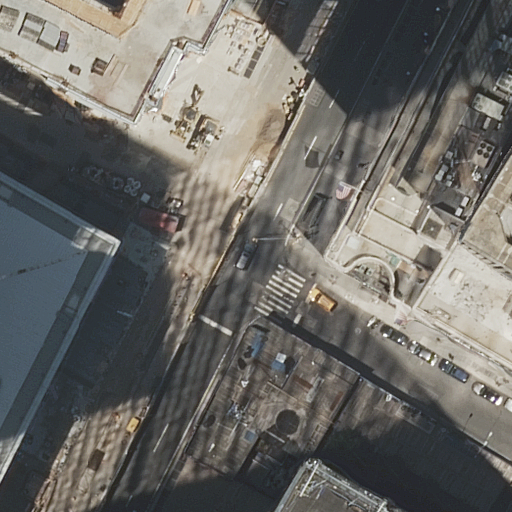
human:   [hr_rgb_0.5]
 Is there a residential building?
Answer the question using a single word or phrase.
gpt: yes

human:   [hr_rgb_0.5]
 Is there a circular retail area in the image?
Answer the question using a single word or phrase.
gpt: no

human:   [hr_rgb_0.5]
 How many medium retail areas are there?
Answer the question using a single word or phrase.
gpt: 0

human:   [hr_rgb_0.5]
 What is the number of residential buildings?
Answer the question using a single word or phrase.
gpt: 4

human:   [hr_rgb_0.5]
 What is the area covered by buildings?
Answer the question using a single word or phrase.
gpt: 6023m2

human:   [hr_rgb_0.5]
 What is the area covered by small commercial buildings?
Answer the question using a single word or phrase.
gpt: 0m2

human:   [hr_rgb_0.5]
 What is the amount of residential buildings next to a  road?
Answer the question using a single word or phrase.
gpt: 4

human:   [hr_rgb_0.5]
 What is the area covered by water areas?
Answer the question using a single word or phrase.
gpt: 0m2

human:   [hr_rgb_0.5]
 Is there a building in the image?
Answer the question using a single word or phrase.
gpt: yes

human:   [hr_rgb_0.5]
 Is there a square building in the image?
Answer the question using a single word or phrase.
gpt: no

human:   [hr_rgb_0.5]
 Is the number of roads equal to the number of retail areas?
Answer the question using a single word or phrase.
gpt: no

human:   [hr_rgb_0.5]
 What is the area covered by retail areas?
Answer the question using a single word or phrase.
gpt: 0m2

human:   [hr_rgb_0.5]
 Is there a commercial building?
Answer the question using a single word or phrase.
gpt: no

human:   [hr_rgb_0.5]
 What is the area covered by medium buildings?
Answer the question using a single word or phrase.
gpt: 609m2

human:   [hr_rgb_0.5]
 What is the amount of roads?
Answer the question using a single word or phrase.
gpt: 4

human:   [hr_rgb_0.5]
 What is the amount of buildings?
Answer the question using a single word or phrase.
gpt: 5

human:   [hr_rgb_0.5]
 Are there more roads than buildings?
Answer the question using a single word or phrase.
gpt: no

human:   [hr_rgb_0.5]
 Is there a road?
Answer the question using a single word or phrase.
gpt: yes

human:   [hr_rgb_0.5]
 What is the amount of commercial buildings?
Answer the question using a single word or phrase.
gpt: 0

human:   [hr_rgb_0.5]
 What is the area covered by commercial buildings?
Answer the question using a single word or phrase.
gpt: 0m2

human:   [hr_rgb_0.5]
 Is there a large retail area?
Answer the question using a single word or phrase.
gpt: no

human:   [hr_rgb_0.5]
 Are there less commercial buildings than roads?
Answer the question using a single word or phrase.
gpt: yes

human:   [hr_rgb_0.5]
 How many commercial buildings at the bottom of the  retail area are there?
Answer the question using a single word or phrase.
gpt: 0

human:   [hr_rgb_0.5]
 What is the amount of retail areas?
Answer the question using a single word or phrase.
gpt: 1

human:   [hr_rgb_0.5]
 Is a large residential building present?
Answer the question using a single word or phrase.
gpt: yes

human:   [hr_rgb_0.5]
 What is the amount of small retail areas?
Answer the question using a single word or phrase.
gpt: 1

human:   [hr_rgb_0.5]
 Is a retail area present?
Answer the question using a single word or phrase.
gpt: yes

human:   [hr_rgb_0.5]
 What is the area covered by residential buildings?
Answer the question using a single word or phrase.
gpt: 5926m2

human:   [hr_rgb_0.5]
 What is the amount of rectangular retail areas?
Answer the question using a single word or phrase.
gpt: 1

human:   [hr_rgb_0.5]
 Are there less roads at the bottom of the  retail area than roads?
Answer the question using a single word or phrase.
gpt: yes

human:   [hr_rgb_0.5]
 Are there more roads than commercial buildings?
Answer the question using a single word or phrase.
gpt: yes

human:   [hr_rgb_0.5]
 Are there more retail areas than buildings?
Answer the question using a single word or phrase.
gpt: no

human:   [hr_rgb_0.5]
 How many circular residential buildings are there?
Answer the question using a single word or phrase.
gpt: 0

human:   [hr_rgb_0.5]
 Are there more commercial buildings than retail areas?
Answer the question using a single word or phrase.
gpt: no

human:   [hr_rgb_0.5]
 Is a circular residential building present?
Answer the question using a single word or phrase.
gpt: no

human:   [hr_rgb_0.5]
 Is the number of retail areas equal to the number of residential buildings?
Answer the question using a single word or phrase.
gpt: no

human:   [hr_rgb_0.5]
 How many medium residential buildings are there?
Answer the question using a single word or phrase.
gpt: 2

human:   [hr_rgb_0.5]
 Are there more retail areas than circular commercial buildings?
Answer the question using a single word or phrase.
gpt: yes

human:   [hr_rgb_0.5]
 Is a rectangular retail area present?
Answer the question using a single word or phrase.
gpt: yes

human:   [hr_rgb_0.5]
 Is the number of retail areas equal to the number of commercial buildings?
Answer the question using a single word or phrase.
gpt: no

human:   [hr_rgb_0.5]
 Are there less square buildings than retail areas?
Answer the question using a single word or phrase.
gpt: yes

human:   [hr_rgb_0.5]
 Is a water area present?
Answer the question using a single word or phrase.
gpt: no

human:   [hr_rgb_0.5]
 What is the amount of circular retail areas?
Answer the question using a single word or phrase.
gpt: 0

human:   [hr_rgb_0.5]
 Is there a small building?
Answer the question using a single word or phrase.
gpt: yes

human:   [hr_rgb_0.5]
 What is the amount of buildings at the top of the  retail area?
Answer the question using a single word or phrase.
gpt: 3

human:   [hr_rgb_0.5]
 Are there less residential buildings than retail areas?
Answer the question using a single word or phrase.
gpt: no

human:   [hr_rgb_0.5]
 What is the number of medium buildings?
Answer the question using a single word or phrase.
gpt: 2

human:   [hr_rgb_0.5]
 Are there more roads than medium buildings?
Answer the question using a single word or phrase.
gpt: yes

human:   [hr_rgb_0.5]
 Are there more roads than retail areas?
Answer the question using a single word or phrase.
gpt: yes

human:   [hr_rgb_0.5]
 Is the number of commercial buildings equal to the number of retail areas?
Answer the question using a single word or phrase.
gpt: no

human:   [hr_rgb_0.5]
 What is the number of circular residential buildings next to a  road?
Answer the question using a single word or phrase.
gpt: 0

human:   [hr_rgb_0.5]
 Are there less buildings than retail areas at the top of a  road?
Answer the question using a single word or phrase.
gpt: no

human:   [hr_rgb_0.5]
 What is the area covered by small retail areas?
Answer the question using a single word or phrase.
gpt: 0m2

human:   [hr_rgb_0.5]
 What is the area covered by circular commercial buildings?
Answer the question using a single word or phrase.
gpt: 0m2

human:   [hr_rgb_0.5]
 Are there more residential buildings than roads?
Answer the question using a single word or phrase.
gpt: no

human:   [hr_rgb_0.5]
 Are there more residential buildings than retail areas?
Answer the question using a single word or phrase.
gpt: yes

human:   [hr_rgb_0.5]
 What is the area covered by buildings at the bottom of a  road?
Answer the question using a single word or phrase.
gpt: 2223m2

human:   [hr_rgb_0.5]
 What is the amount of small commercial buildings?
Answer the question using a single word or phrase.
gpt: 0

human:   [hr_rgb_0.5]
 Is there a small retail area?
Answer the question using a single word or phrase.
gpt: yes

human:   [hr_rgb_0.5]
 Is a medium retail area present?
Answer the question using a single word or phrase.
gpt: no

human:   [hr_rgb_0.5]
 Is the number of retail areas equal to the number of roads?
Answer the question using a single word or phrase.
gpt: no

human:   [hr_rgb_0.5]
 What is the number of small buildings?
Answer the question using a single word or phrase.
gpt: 1

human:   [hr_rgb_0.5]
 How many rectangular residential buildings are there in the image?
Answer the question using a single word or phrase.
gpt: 2

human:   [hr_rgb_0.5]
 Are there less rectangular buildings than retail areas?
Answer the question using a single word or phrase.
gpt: no